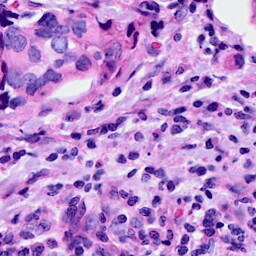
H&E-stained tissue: Breast